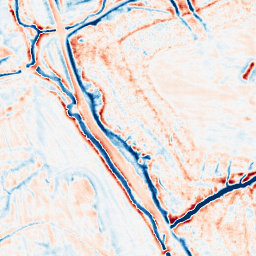
Category: edge_preserving
Decomposition family: bilateral
Decomposition parameters: d: 15
sigma_color: 25
sigma_space: 25
Upsampling method: sinc_blackman
Upsampling parameters: scale: 4
kernel_size: 8
Upsampling scale: 4